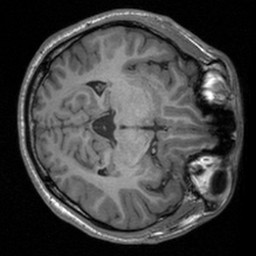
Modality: T1w
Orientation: axial
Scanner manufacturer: siemens
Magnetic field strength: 3 T
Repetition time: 1.9 s
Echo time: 0.00226 s